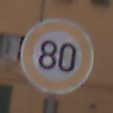
Verkehrszeichen: Geschwindigkeit80
Umgebung: Outdoor, Urban
Tageszeit: Midday
Wetter: Overcast
Licht: Natural
Jahreszeit: NotSpecified
Kontrast: LowContrast